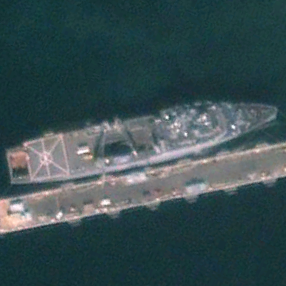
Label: combat